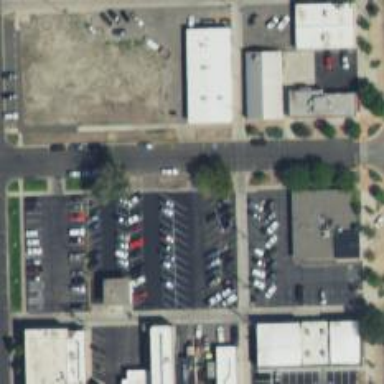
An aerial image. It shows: Parking space.